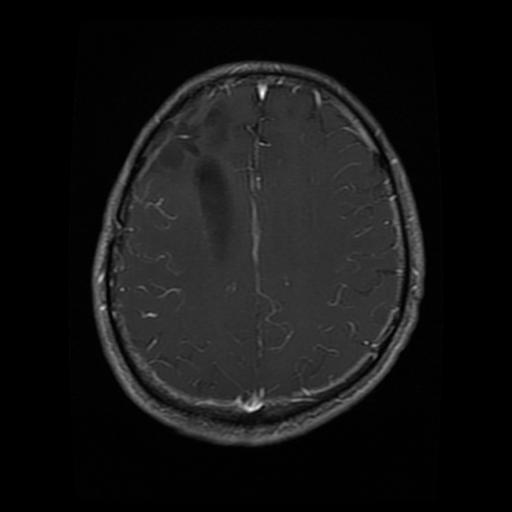
Label: glioma